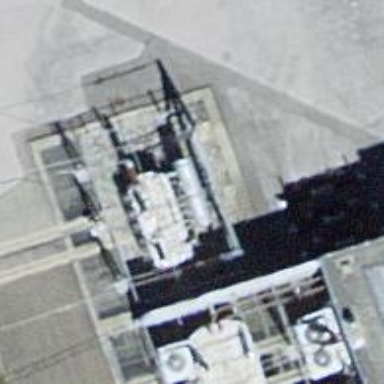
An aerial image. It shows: Outdoor transformer.